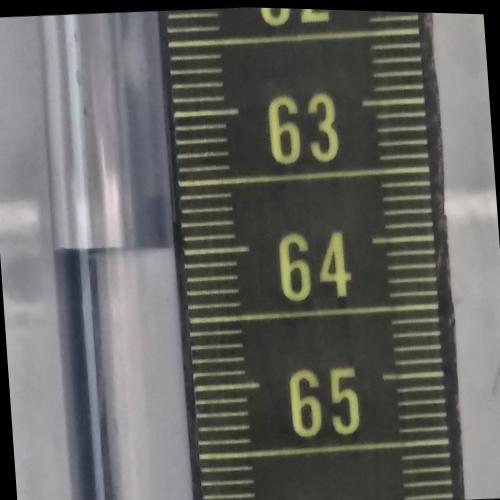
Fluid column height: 64.0 cm